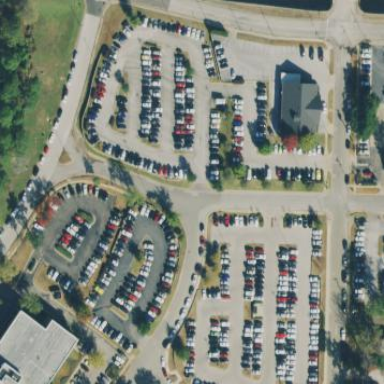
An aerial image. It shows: Parking lot with park and ride facilities.